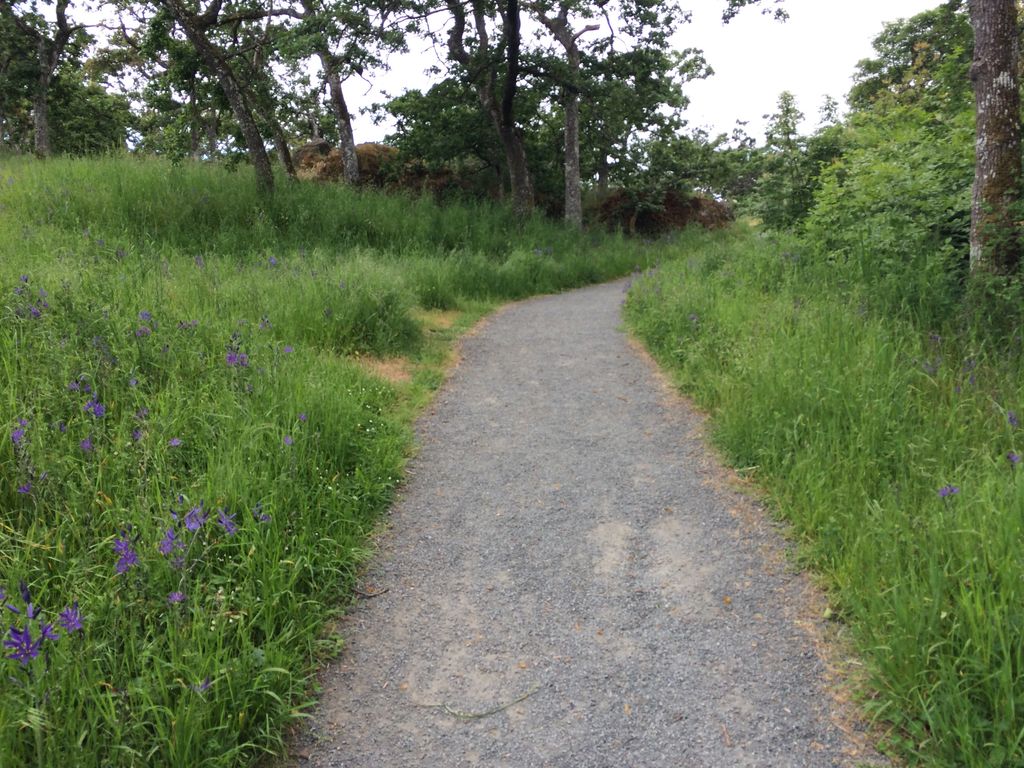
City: victoria